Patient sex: M
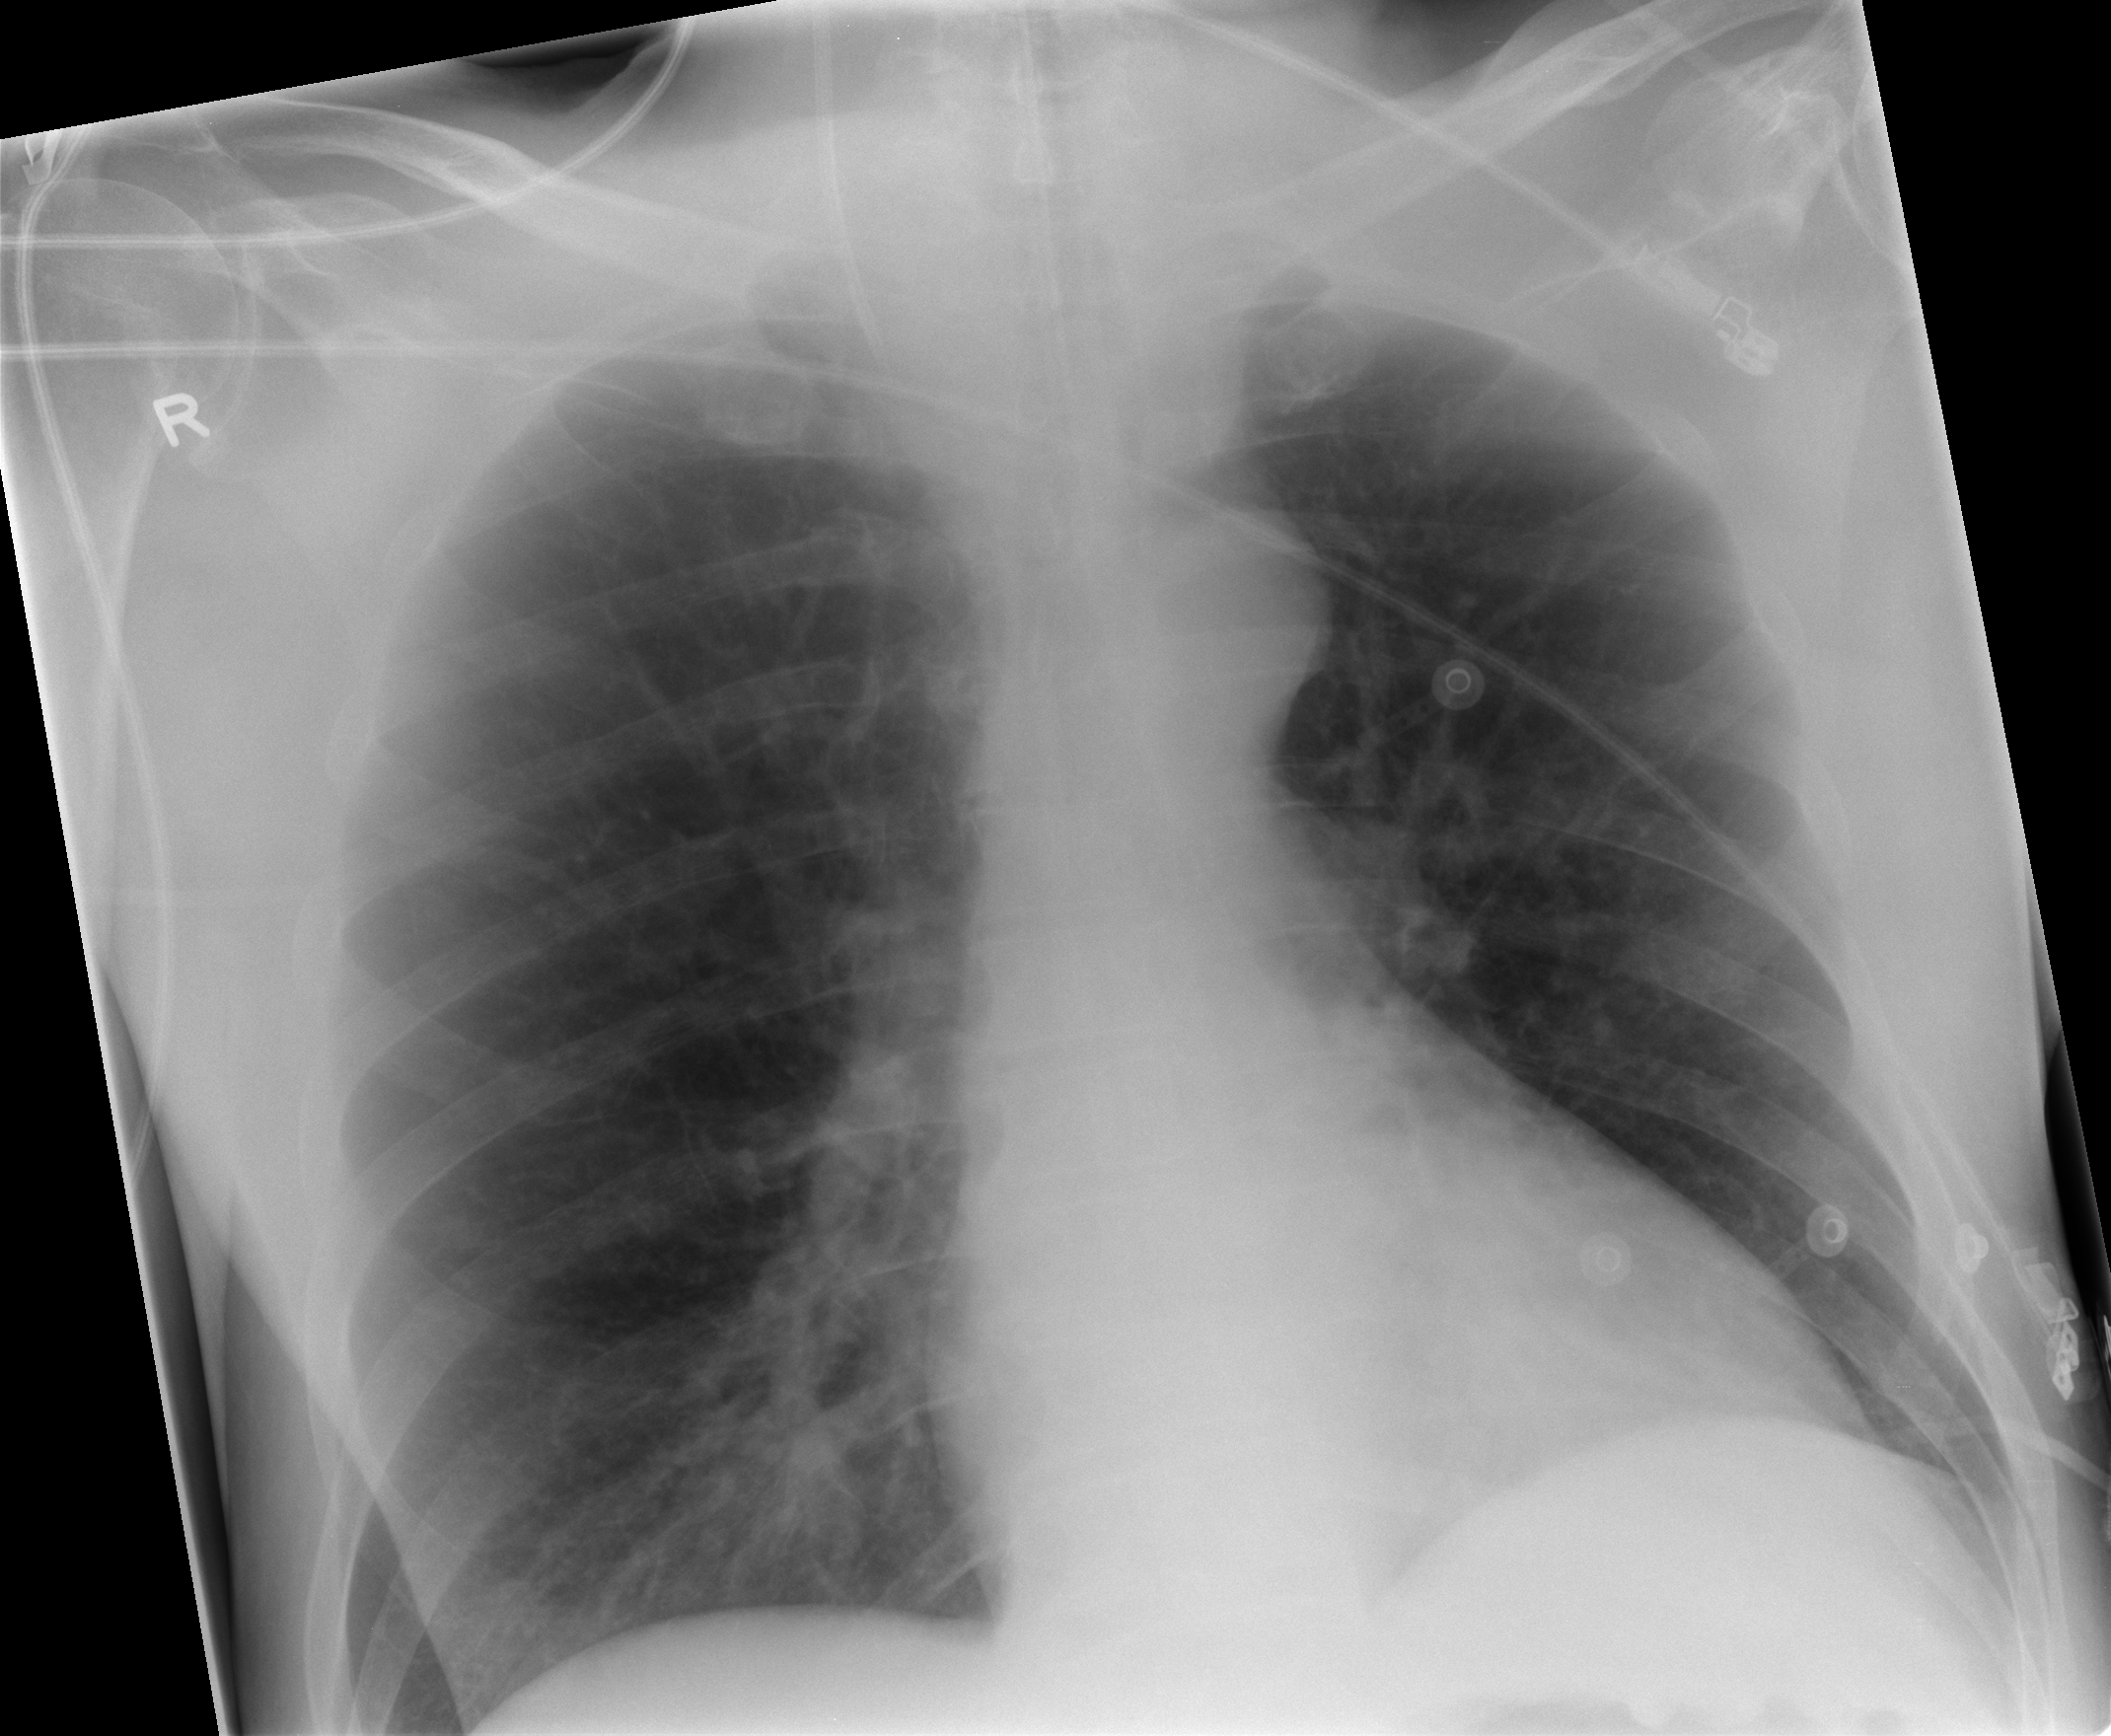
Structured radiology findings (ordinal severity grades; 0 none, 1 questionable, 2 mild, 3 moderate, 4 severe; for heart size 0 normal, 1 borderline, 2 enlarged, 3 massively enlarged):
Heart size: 0
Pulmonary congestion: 0
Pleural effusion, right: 0
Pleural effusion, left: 0
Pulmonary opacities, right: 0
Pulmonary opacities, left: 0
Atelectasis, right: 2
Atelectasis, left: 2